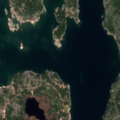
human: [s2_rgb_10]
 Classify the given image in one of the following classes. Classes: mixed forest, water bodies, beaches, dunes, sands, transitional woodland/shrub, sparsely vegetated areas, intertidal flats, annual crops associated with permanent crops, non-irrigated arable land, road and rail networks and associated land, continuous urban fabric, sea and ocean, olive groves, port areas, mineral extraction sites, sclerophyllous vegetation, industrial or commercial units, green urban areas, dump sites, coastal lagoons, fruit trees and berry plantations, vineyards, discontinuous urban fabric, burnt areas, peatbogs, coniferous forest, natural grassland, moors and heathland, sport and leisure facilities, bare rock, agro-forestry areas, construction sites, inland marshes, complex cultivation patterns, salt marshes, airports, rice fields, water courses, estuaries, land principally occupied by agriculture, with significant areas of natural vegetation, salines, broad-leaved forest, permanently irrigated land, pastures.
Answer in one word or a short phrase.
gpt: mixed forest, transitional woodland/shrub, sea and ocean